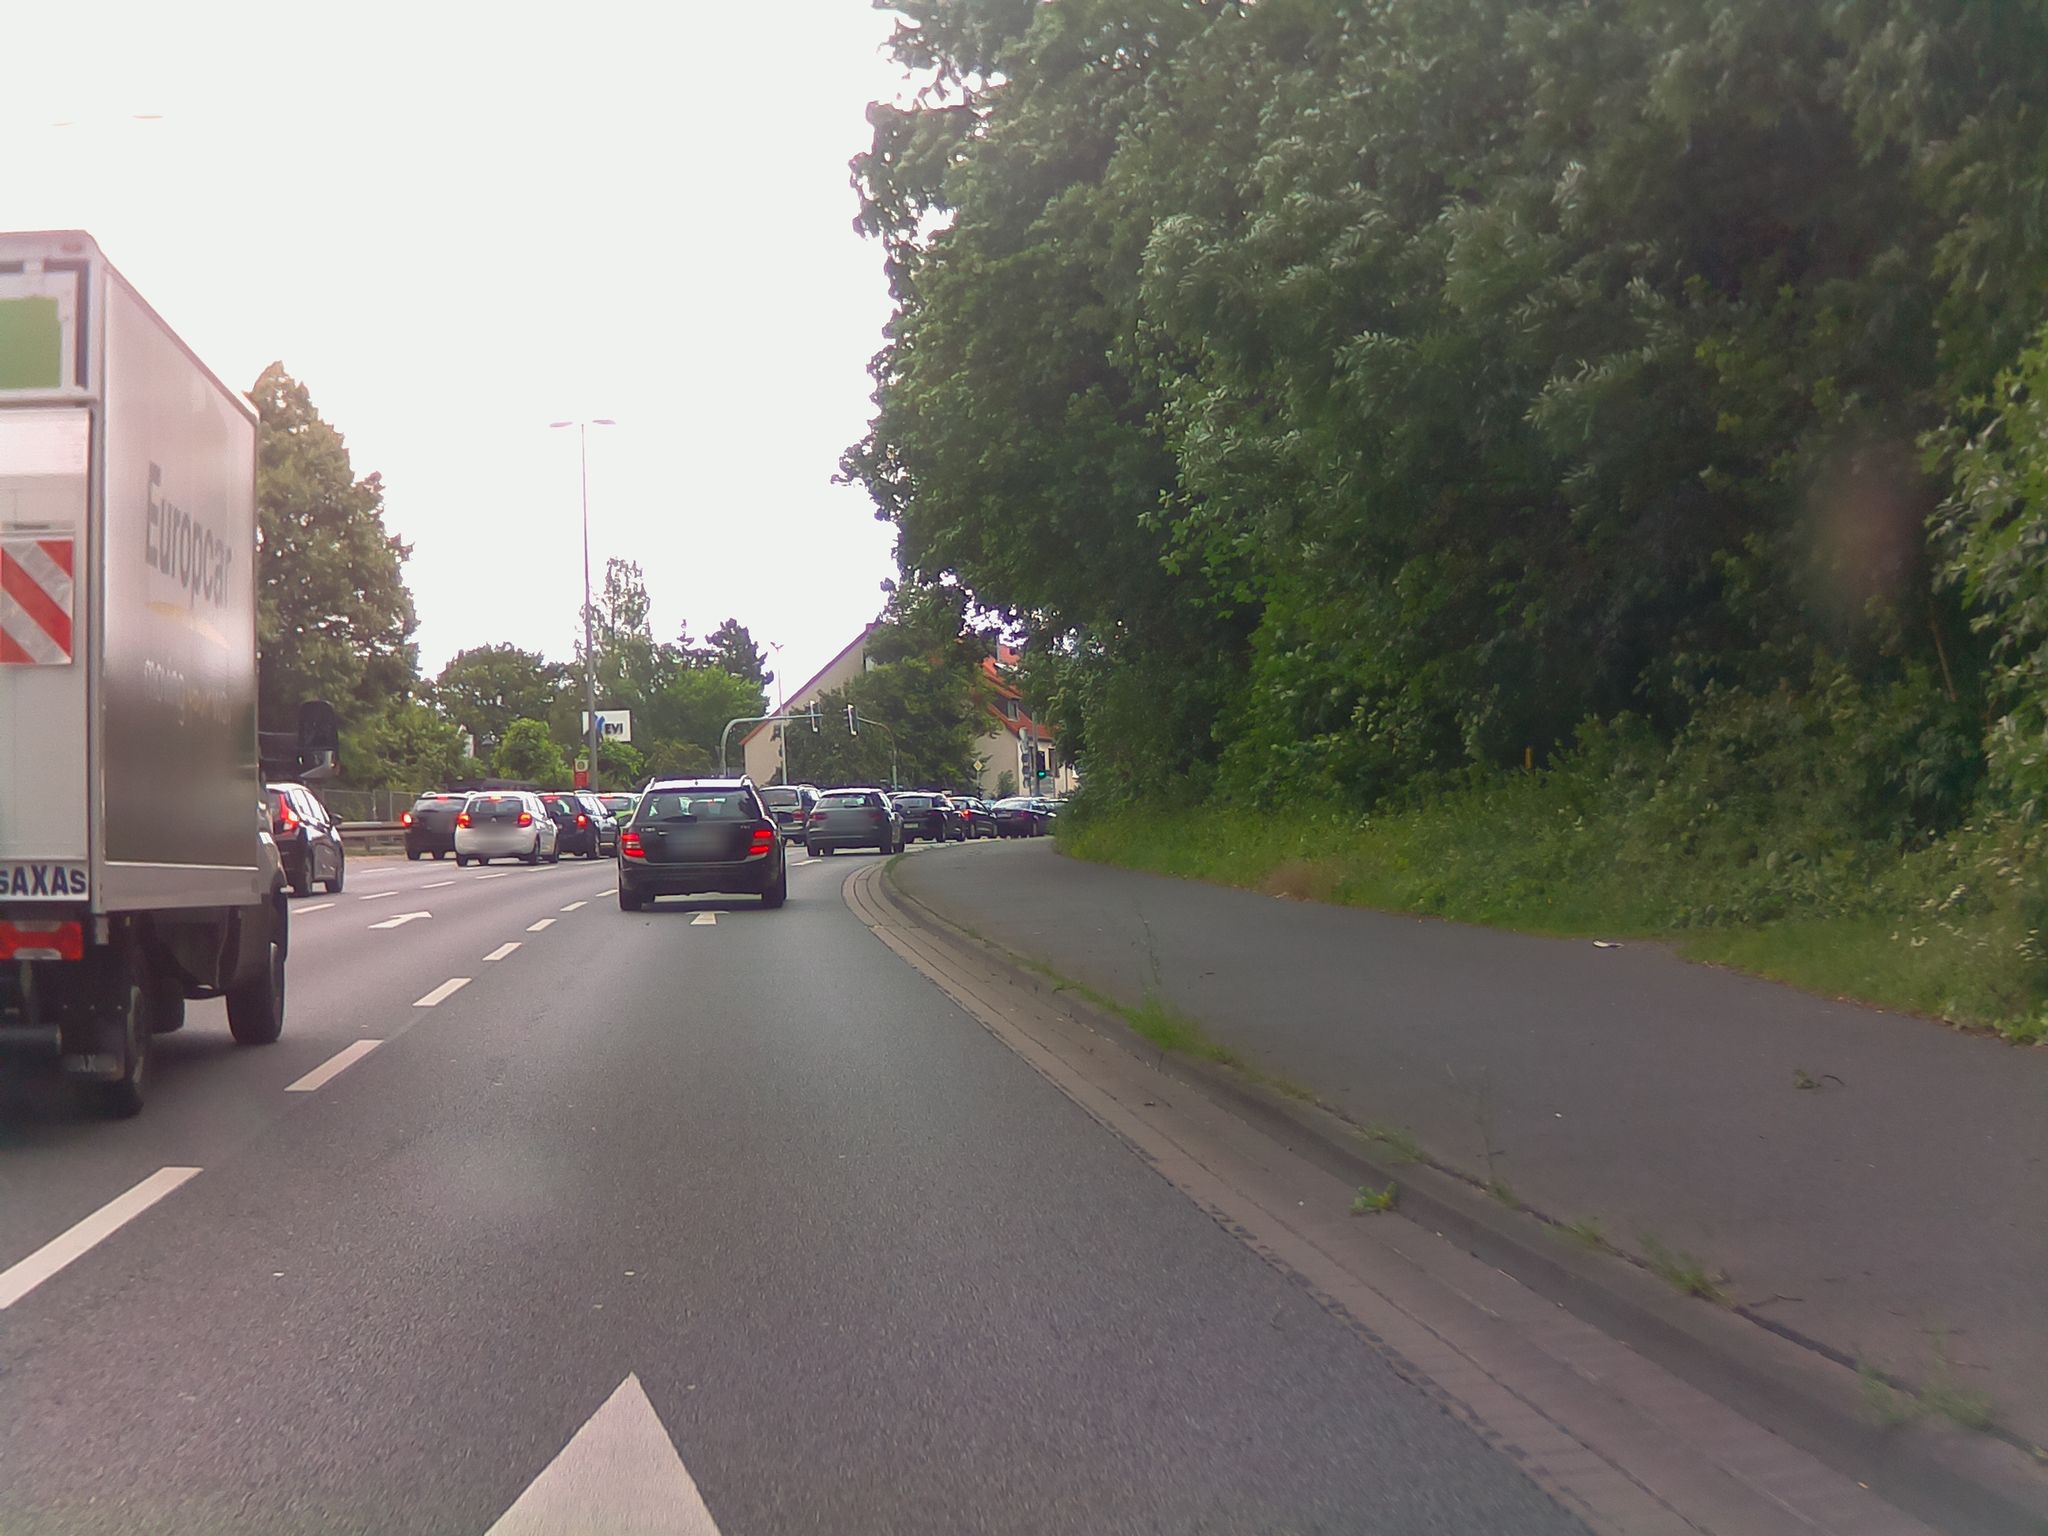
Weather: clear
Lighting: day
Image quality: good
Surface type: driving surface
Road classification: trunk, primary
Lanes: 2, 4, 3
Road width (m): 2
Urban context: urban centre
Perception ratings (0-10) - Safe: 1.77, Lively: 4.49, Beautiful: 4.21, Boring: 7.62, Depressing: 2.72, Wealthy: 5.05